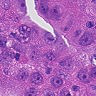
Metastatic tissue present: yes